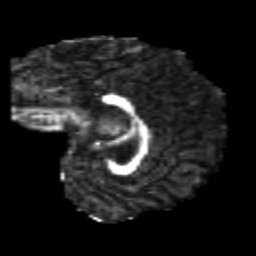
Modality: FA
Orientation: sagittal
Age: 25
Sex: female
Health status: healthy
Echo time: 0.074 s